Question: Count the number of objects in the diagram.
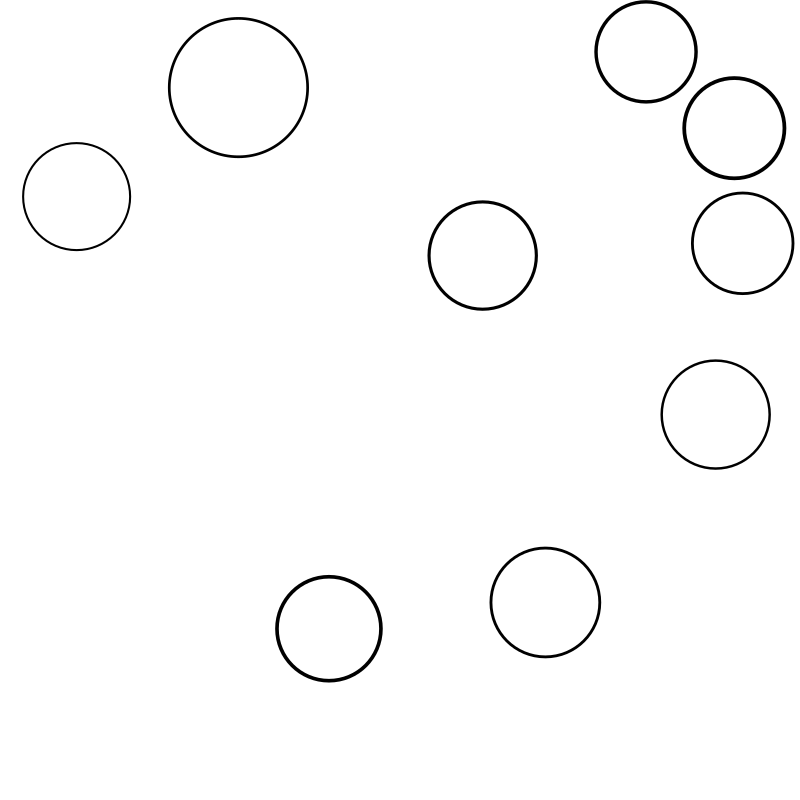
Answer: 9